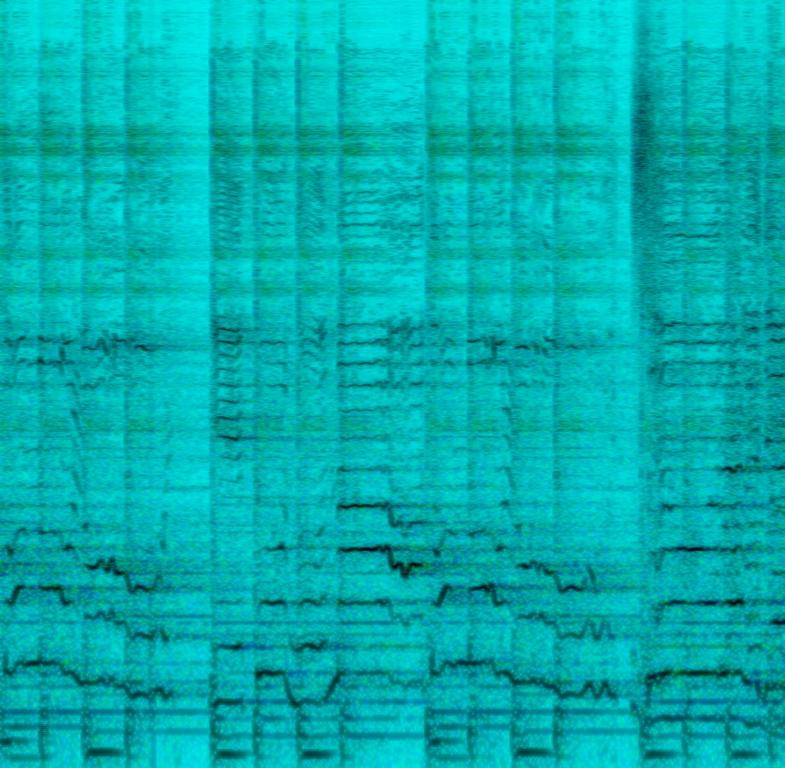
This is a Christmas music piece. There is one male and one female vocalist singing in a festive manner in the Romanian language. There is a keyboard playing the melody and a bass guitar playing in the background. The rhythm is kept by the sleigh bells. The atmosphere is joyful. This piece could be playing in the background at a Christmas event in Romania.